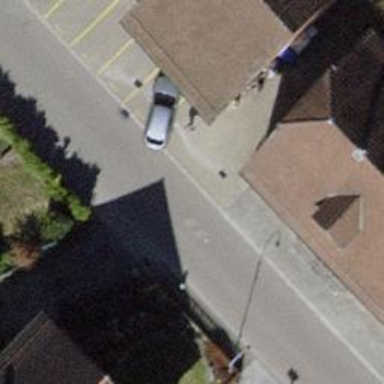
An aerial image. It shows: Post box.